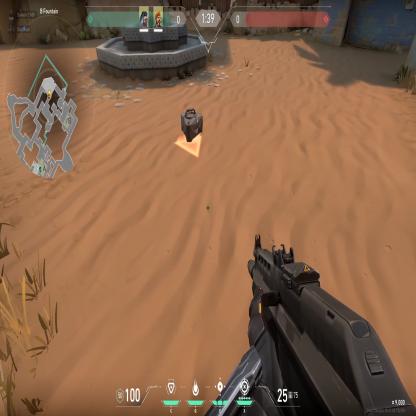
Label: dropped spike